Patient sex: M
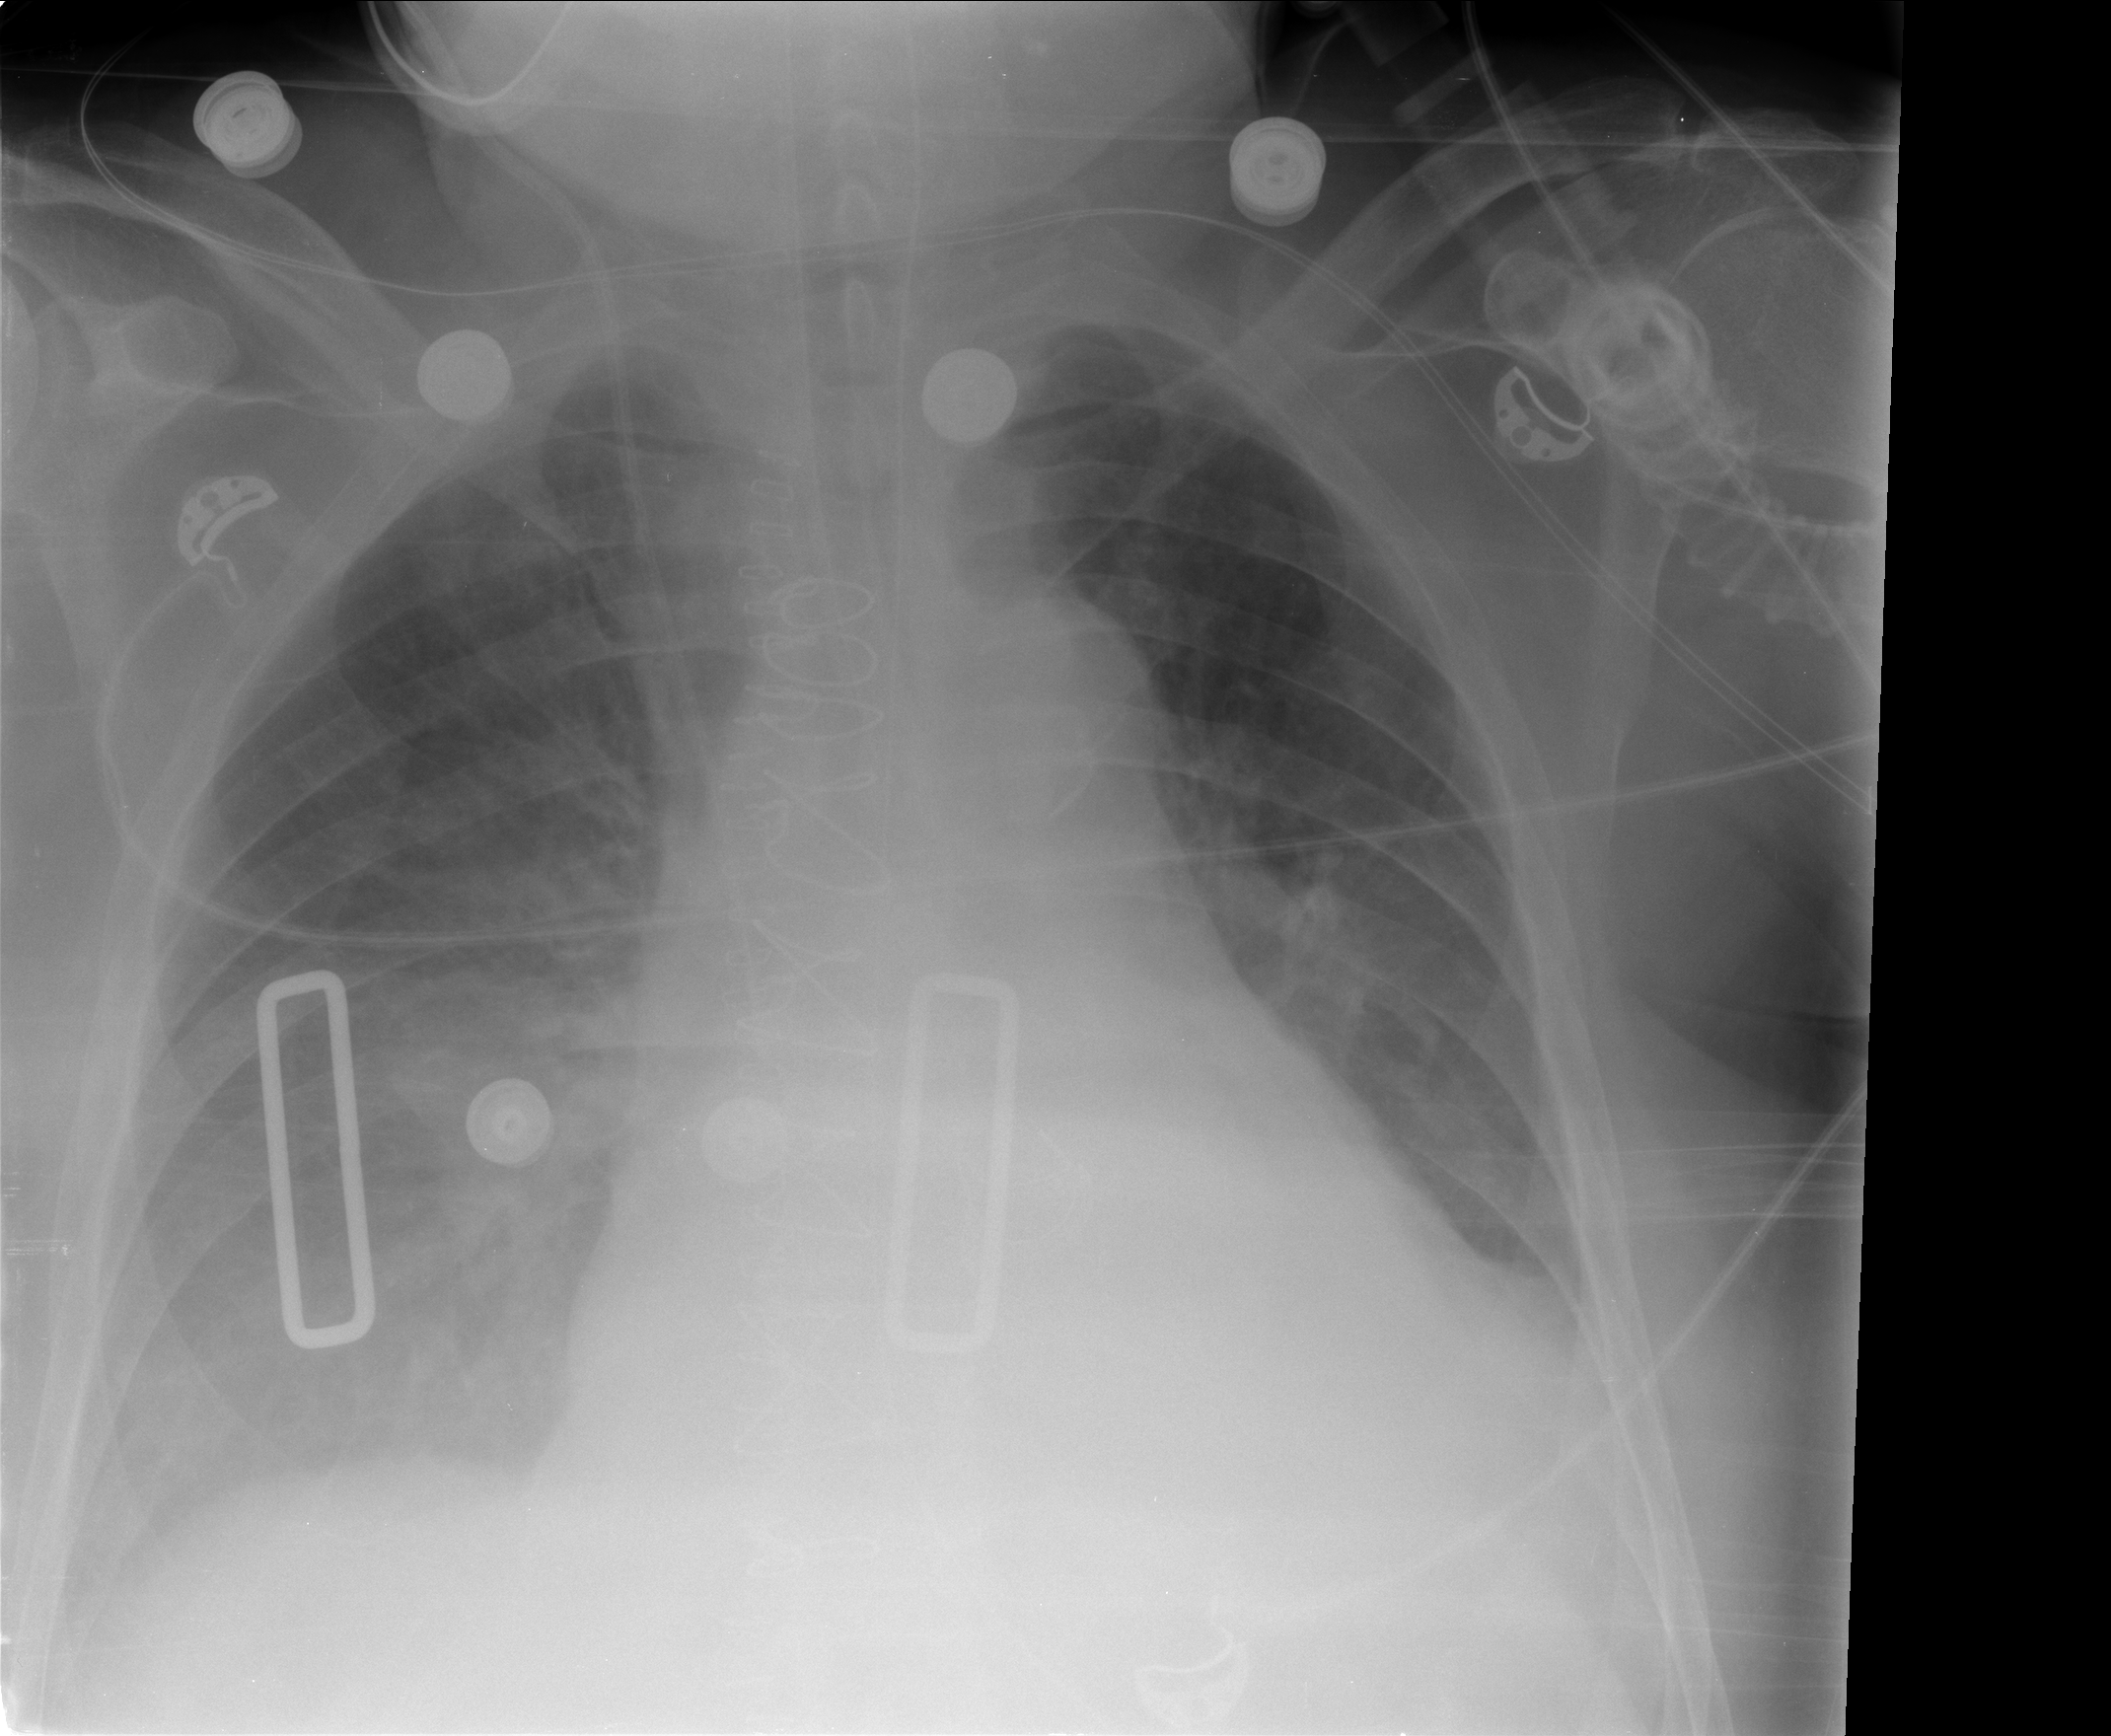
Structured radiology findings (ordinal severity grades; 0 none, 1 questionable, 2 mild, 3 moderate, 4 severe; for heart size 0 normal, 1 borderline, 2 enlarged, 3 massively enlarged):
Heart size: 0
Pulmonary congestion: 2
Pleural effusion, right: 1
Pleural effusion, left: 2
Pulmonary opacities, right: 1
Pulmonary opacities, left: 1
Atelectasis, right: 2
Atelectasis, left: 2